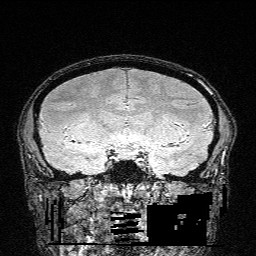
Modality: FLASH
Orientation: sagittal
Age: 29
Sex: male